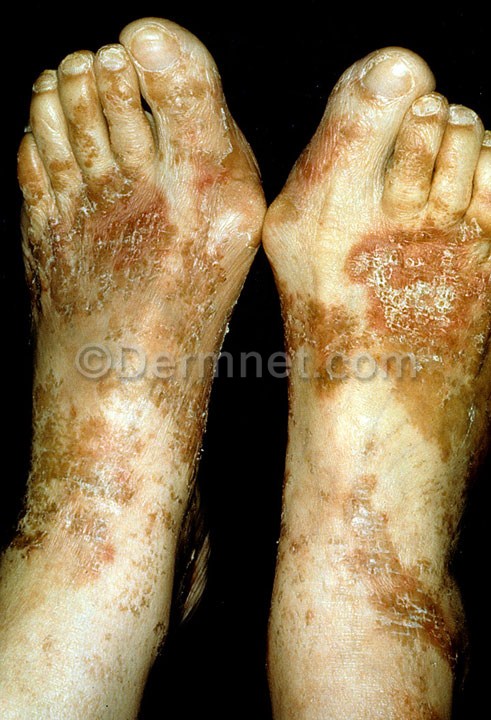
Disease: Systemic Disease